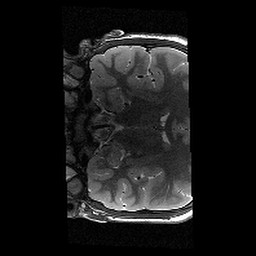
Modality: T2w
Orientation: coronal
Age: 13
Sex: male
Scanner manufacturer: siemens
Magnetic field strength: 3 T
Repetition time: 9.23 s
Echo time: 0.067 s